Question: '''
protected class saveBtnClickHandler implements OnClickListener{
@Override
public void onClick(View v) {
String jsonRest = loadJsonDataFromURL("http://thirddhaba.appspot.com/api/v1/circle/condensed/data/?circle_id=1");
try {
JSONObject jsonObj = new JSONObject(jsonRest);
} catch (JSONException e) {
android.util.Log.e("JSON Parser", "Error parsing data " + e.toString());
}
}
}
protected String loadJsonDataFromURL(String url){
String jsonStr = null;
try {
HttpClient httpclient = new DefaultHttpClient();
HttpResponse response = httpclient.execute(new HttpGet(url));
StatusLine statusLine = response.getStatusLine();
if(statusLine.getStatusCode() == HttpStatus.SC_OK){
ByteArrayOutputStream out = new ByteArrayOutputStream();
response.getEntity().writeTo(out);
out.close();
jsonStr = out.toString();
} else{
//Closes the connection.
response.getEntity().getContent().close();
throw new IOException(statusLine.getReasonPhrase());
}
} catch (Exception e) {
// TODO: handle exception
}
return jsonStr;
}
'''

Above code is working fine. But this JSON (<URL>URL string is not convert into JSON Object. I think this is big String also add error screen shot.
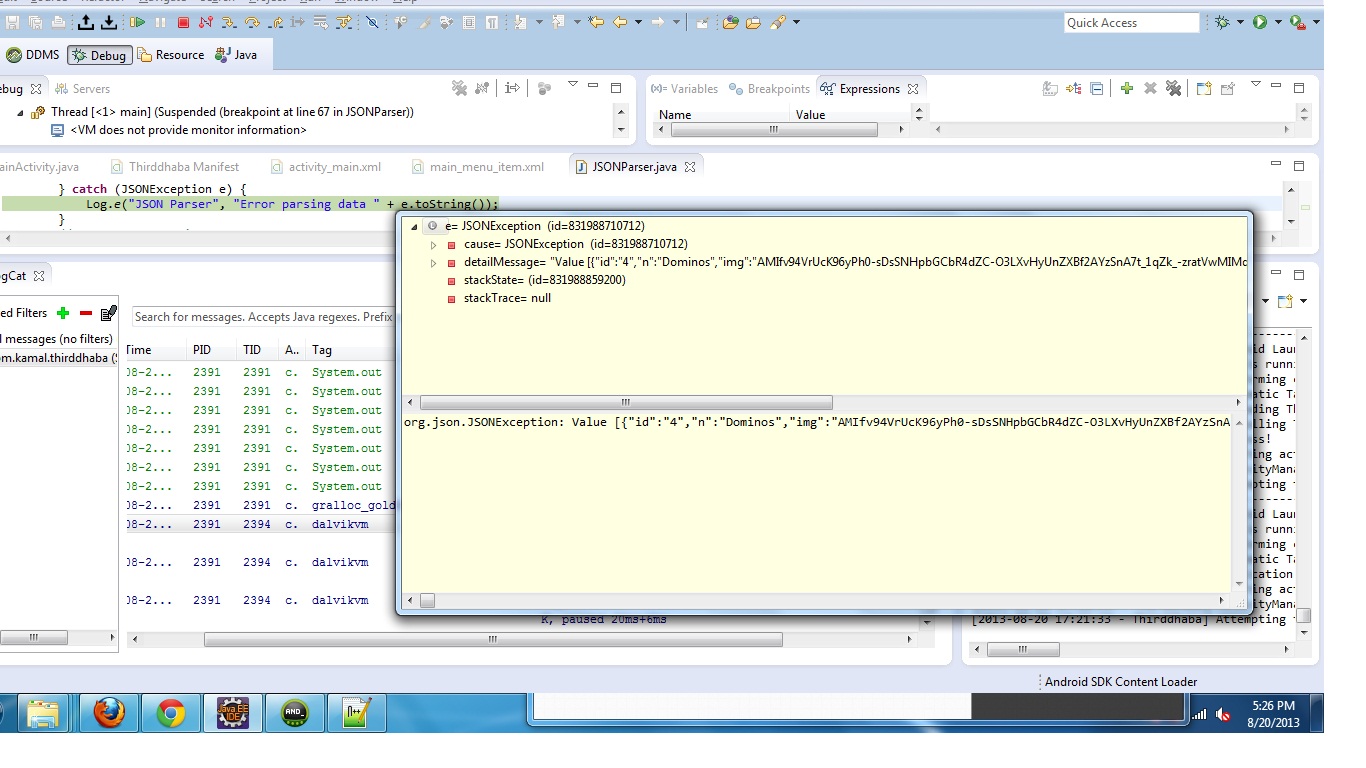
Answer: Your test data is enclosed in an array based on the []. You need to parse it as a json array and not as a json object.
'''
JSONArray jsonArr = new JSONArray(jsonRest);
'''